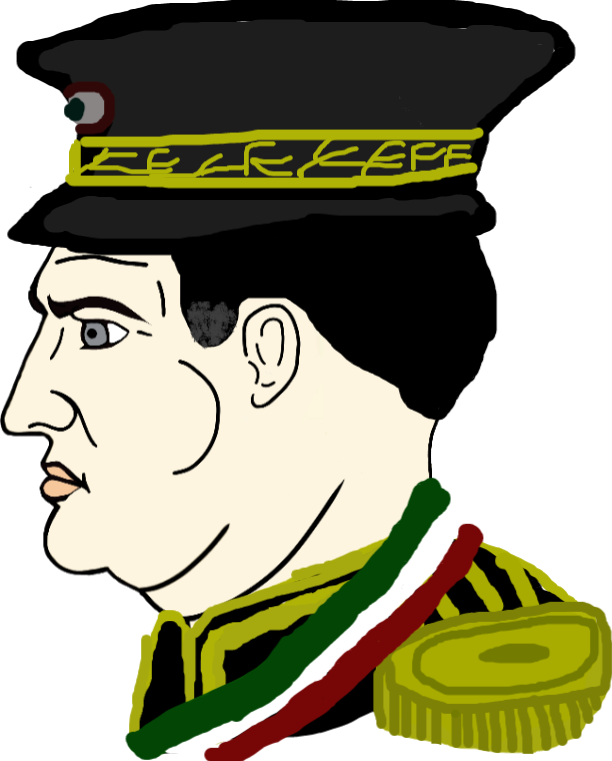
Label: 4_Yes_Chad